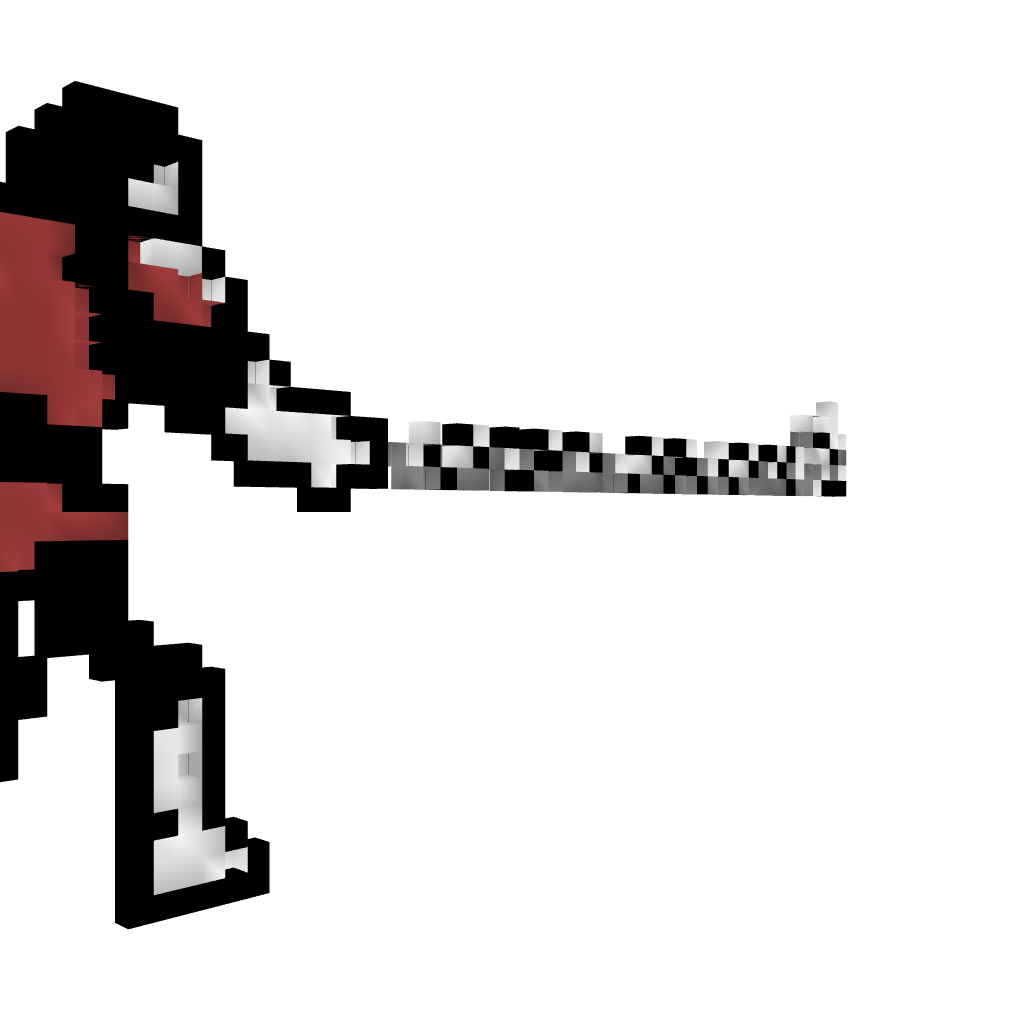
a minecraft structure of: Simon Whipping(Castlevania 2) bad low quality